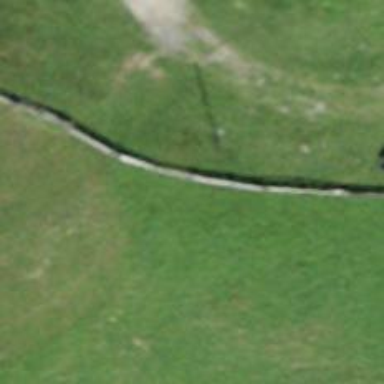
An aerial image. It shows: Fence.